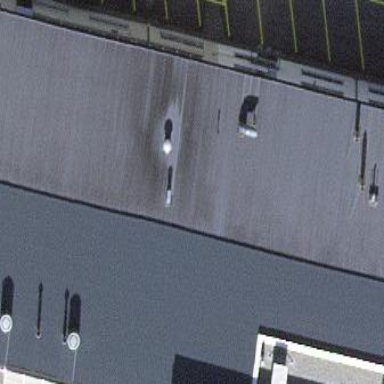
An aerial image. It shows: Part of building with gray roof.